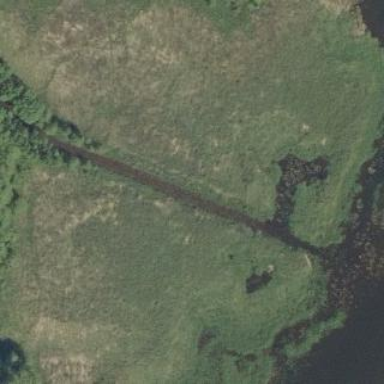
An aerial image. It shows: Reedbed wetland area.